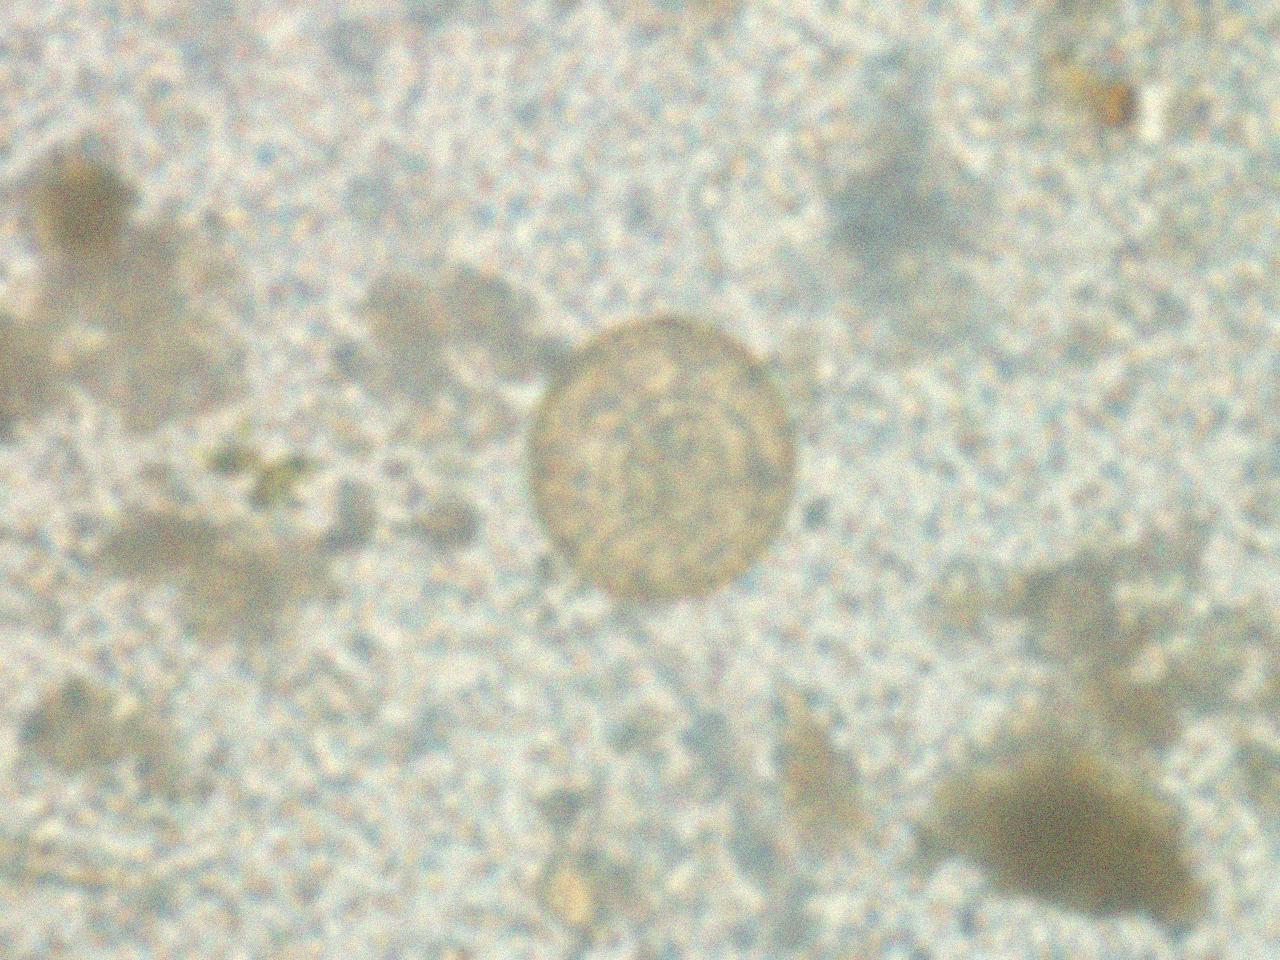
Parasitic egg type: Hymenolepis diminuta